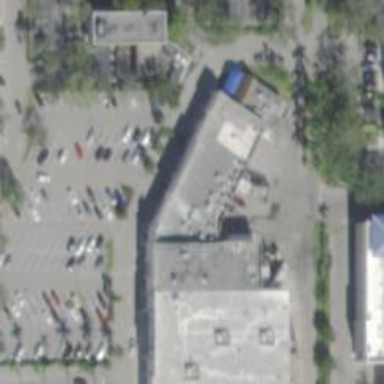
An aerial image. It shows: Supermarket.